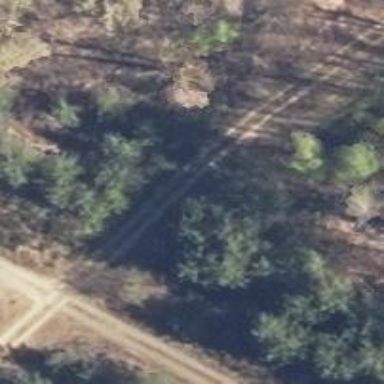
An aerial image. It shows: Abandoned railway.